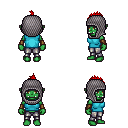
a pixel art fantasy rpg character, female body template, orc, green skin, teal sleeveless shirt, metal pants, red mohawk hairstyle, chain hood, leather bracers, four views (front, back, left, right), 2x2 character sprite sheet, small pixel art, hard edges, no anti-aliasing